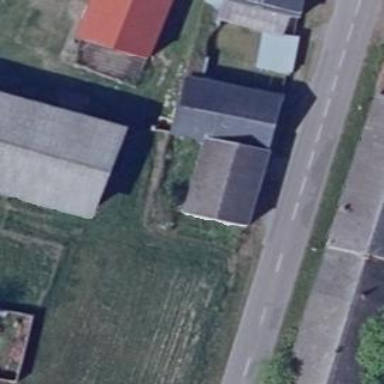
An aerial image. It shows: Farm auxiliary building with gabled roof.